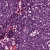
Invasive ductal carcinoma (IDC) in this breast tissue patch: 1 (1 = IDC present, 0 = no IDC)